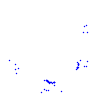
Particle: proton